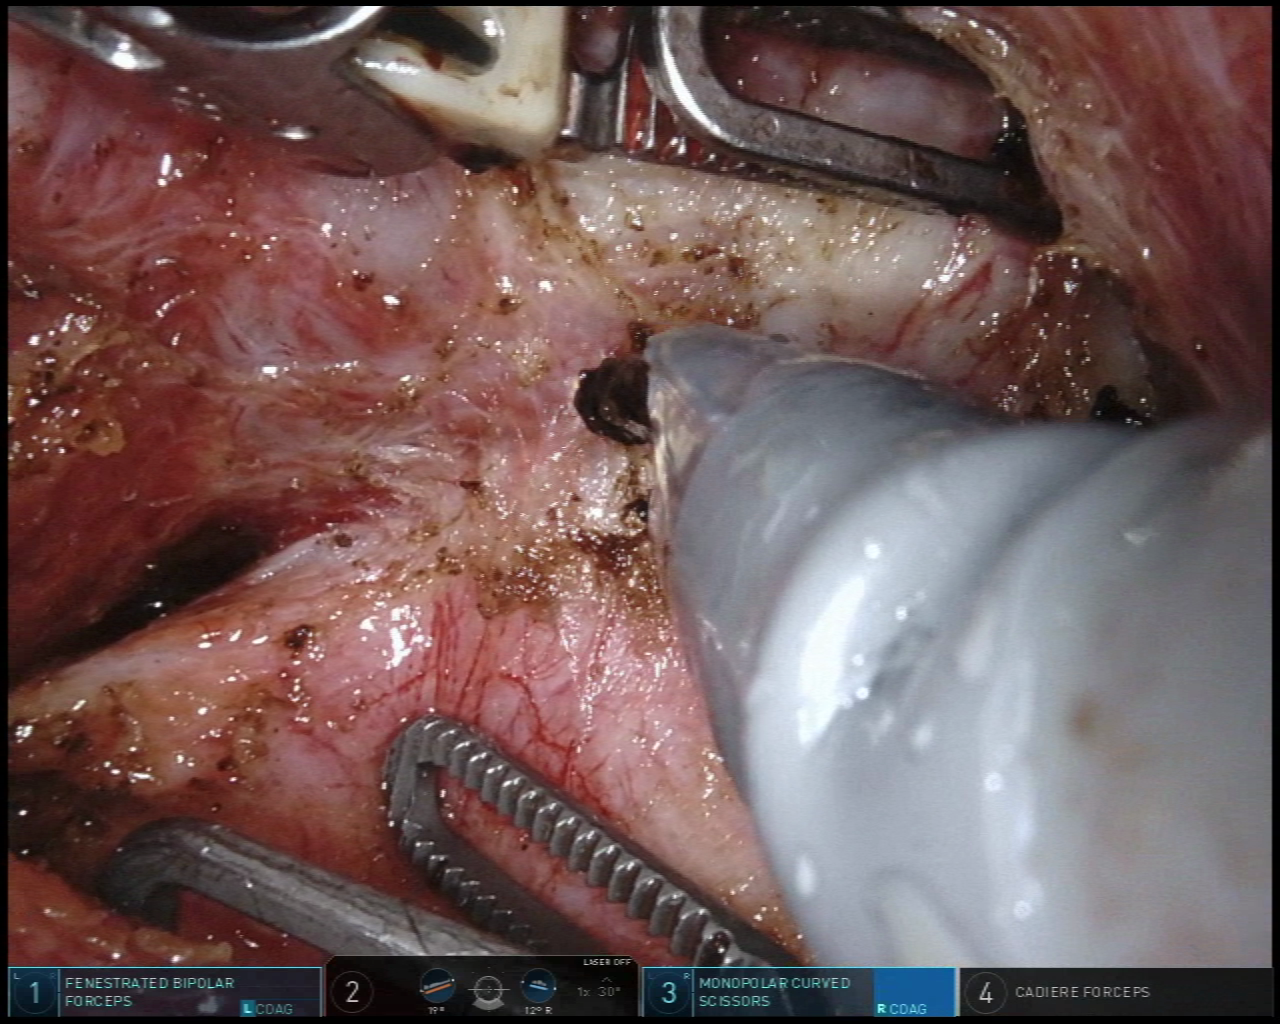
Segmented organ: vesicular_glands
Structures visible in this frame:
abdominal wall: no
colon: no
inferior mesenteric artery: no
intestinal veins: no
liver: no
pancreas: no
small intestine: no
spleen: no
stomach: no
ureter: no
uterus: no
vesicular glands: yes